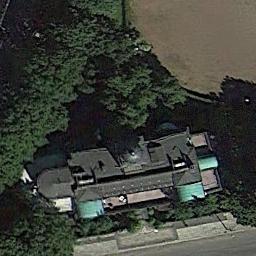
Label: church